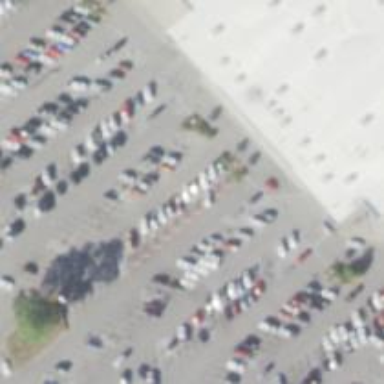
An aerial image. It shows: Parking space.